Question: I wanna gather the latest information of a user from the User Model and store it in the session.
so i am doing this
// Before Render
function beforeRender() {
'''
if($this->Session->check('Auth.User')) {
$this->User->recursive = -1;
$currentUser = $this->User->read(null, $this->Session->read('Auth.User.id'));
$this->set(compact('currentUser'));
}
'''
}
It works fine until am in the User model.
When i go to the pages it gives me an error because User->read doesnt work as that model is not attached there.
Whats the best solution for ?
1. I want the latest information of the Loggedin User on every page of the site.
2. Latest and not Auth.User from the session because - when i edit the profile content like name or photo. it still references to the old data that was stored when user had logged on.
3. It has to be displayed on every page like the Stackoverflow User info at the top

Which is the best way to do it ?
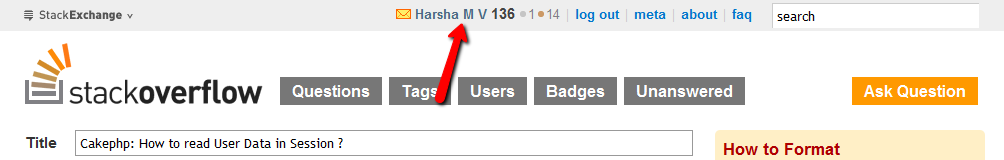
Answer: 1. Create /app/app_controller.php.
2. In that controller create the beforeRender function.
3. Use the usual $uses.
See the <URL>.